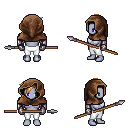
a pixel art fantasy rpg character, female body template, dark elf, purple skin, steel arm armor, white pants, light blonde pixie cut hairstyle, cloth hood, metal gloves, spear, four views (front, back, left, right), 2x2 character sprite sheet, small pixel art, hard edges, no anti-aliasing